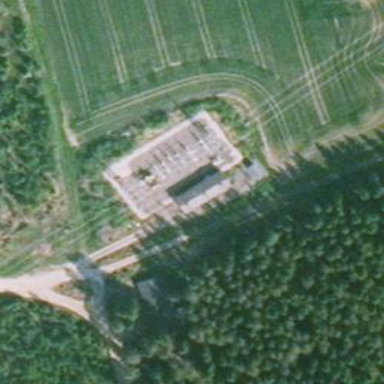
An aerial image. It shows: Distribution power substation secured by fence.